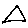
Label: triangle